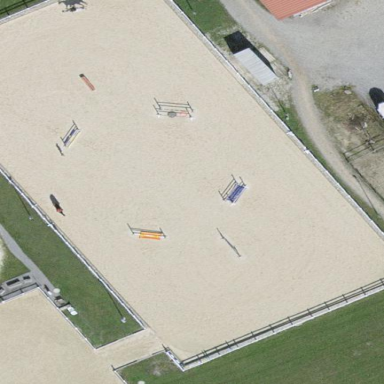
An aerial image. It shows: Equestrian sport pitch with sandy surface.